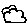
Label: cloud